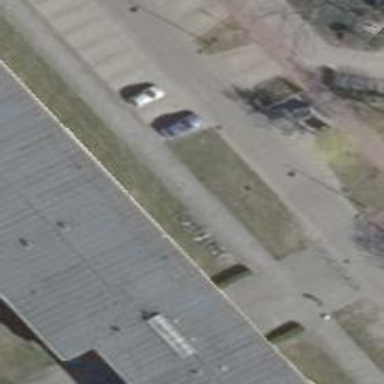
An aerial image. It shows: Bicycle repair station is available.